Question: How to create control array in razor or asp.net-mvc3?

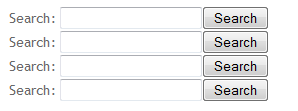
Answer: '''
var j=0;
$('input[type=text]').each(function (e) {
$(this).addClass('txt_' + j)
j++;
}
'''
You can add class dynamically for each textbox. j is the number of textbox.